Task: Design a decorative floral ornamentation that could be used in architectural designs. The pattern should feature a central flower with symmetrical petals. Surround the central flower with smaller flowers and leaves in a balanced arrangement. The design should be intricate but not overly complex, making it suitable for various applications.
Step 900:
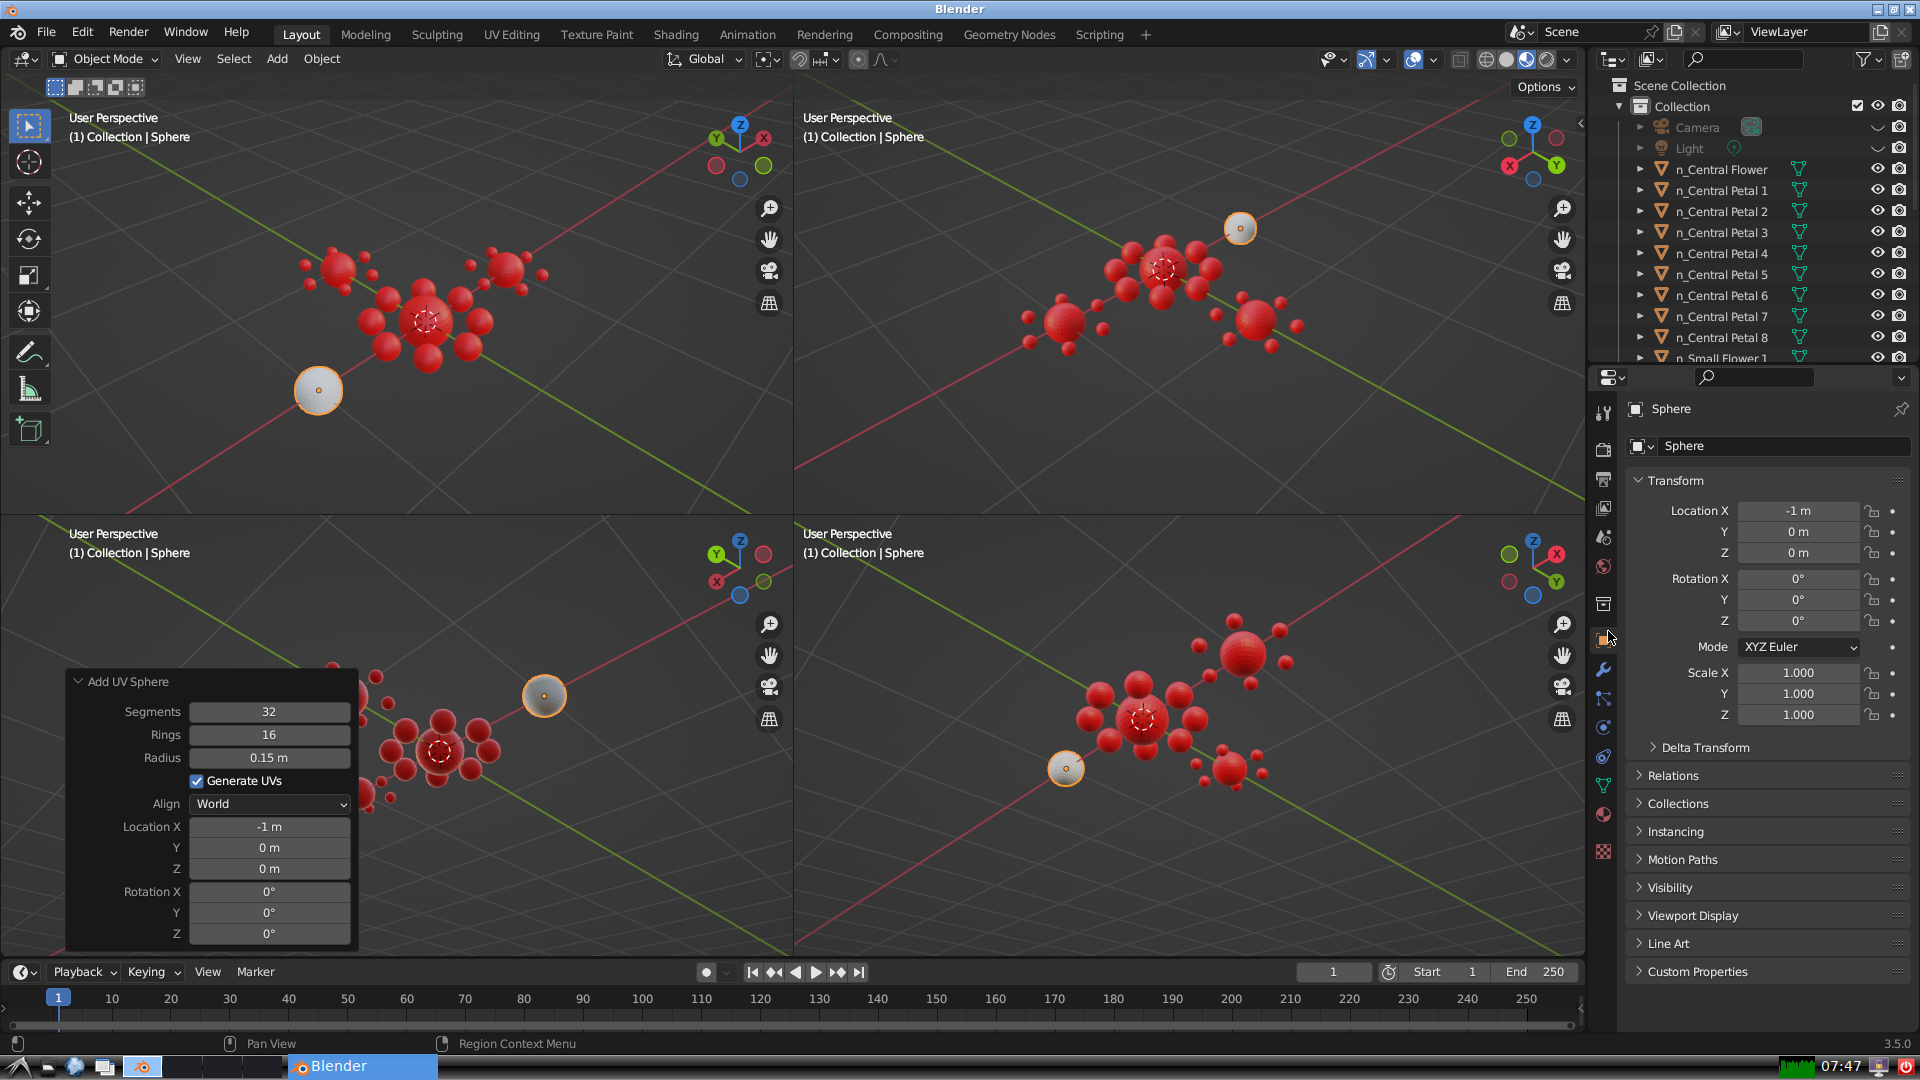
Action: {"mouse_move": [1732, 445]}